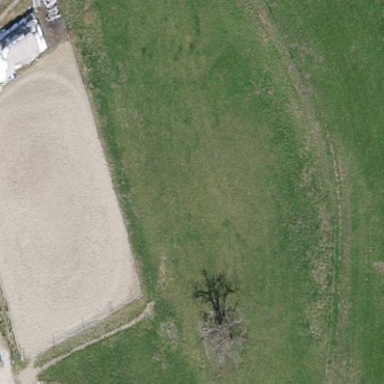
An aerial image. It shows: Equestrian pitch for leisure land activities.